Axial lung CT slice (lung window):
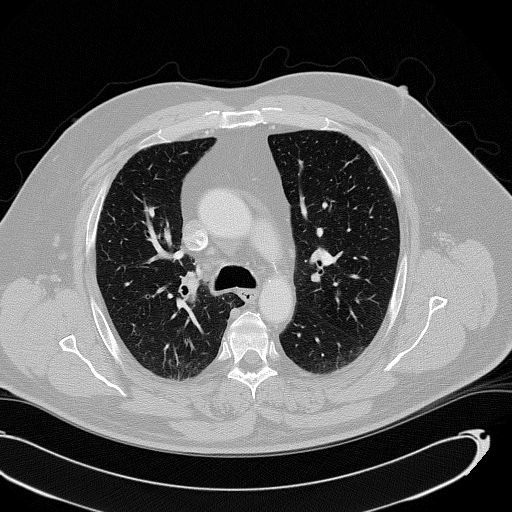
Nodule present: no